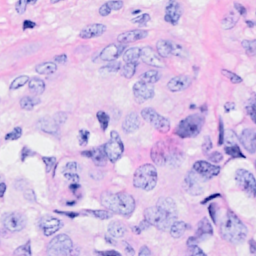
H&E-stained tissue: Breast